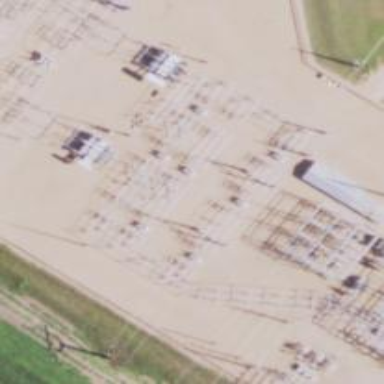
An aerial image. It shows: Switch used for power control.